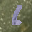
Label: 6